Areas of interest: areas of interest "Xindu Flower and Bird Pet Market"
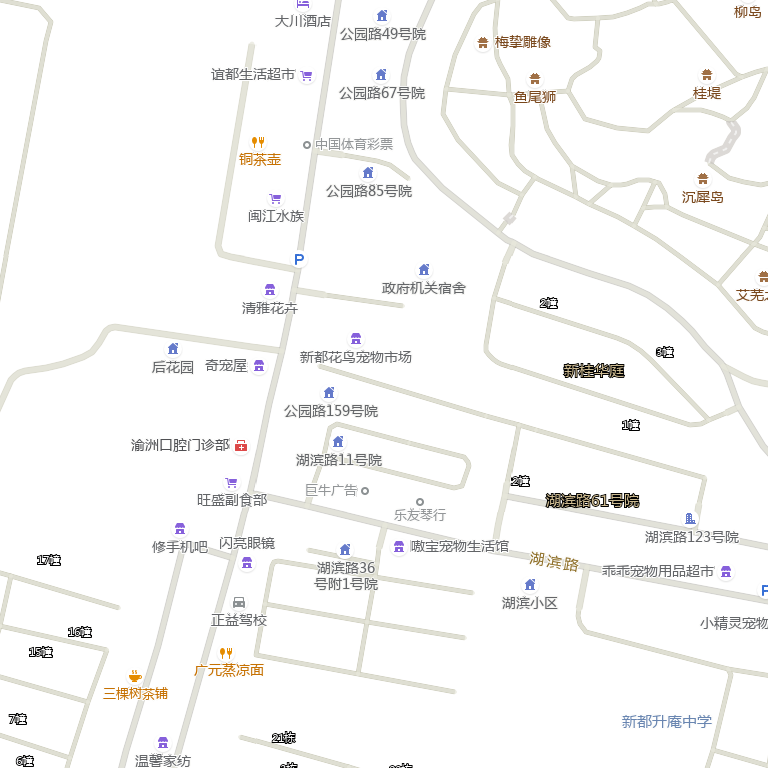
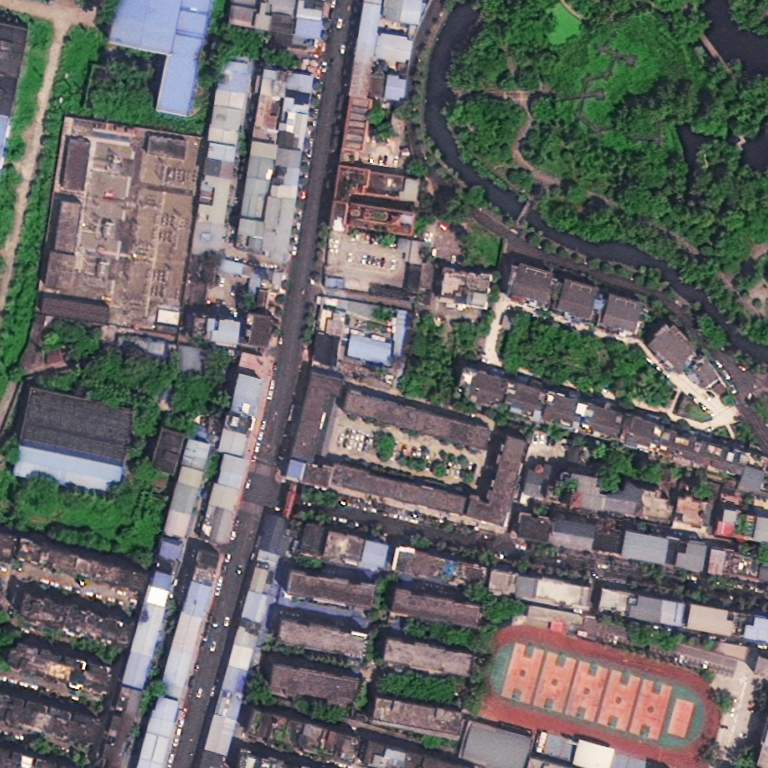